Question: I'm having a problem passing an associative array of objects to MVC Controller. I always get 'null'.
This is what I have on client-side:
'''
function Item() {
this.ItemId = GetRandomId('i');
this.Title = '';
this.Questions = [];
}
function Question() {
this.QuestionId = GetRandomId('q');
this.Description = '';
this.Values = [];
}
function QuestionValue() {
this.ValueId = GetRandomId('v');
this.Description = '';
this.IsCorrect = false;
}
'''
I have an array 'items' and is filled like this:
'''
items['i123'] = new Item();
'''
On the server-side I mapped that:
'''
public class EvItemJs
{
public int ItemId { get; set; }
public string Title { get; set; }
public EvQuestionJs[] Questions { get; set; }
}
public class EvQuestionJs
{
public int QuestionId { get; set; }
public string Description { get; set; }
public EvQuestionValueJs[] Values { get; set; }
}
public class EvQuestionValueJs
{
public int ValueId { get; set; }
public string Description { get; set; }
public string IsCorrect { get; set; }
}
'''
My MVC Controller method is this:
'''
[HttpPost]
public ActionResult Create(int userId, string userHash, EvItemJs[] items)
'''
On the client-side I call the MVC Controller with this:
'''
var data = { userId: global_data.userId, userHash: global_data.userHash, items: items };
$.ajax({
url: '/Evaluations/Create',
type: "POST",
data: JSON.stringify(data),
dataType: "json",
contentType: "application/json; charset=utf-8",
async: true,
cache: false,
success: function (msg) {
},
error: function (data, ajaxOptions, thrownError) {
}
});
'''
The userId and userHash parameters have correct values, but the items is always null.
Anyone knows what is wrong? I tried with 'JSON.stringify' and '$.toJSON'. I remember that sometime I did this with serialization but I cant find it.
Edit: this is what the browser sends to the server:

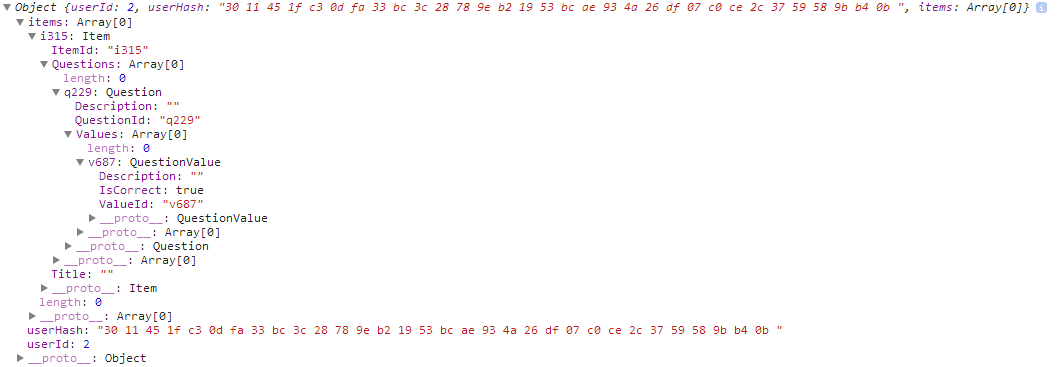
Answer: i solved it converting the associative array to non-associative:
'''
function NormalizeItemsArray() {
var result = new Array();
for (var i in items) {
i = items[i];
var item = new Item();
item.ItemId = i.ItemId;
item.Title = i.Title;
item.Questions = new Array();
for (var q in i.Questions) {
q = i.Questions[q];
var question = new Question();
question.QuestionId = q.QuestionId;
question.Description = q.Description;
question.Values = new Array();
for (var v in q.Values) {
v = q.Values[v];
var questionValue = new QuestionValue();
questionValue.ValueId = v.ValueId;
questionValue.Description = v.Description;
questionValue.IsCorrect = v.IsCorrect;
question.Values.push(questionValue);
}
item.Questions.push(question);
}
result.push(item);
}
return result;
}
'''
Thanks to everybody!